Interaction volume radius: 5 \u00c5
Interaction volume height: 15 \u00c5
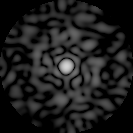
Disorder parameter: 0.8363